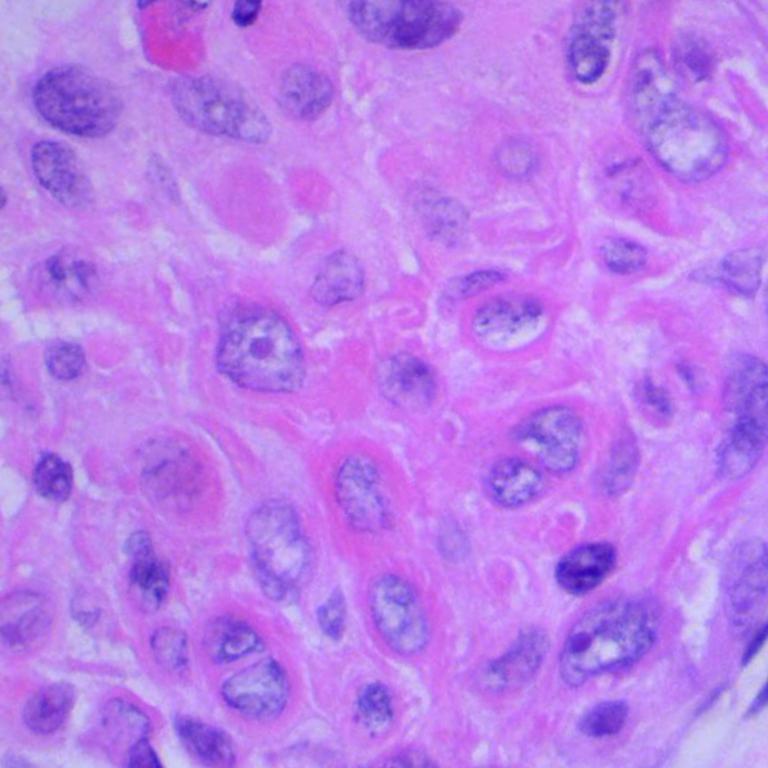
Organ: lung
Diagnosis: squamous carcinomas